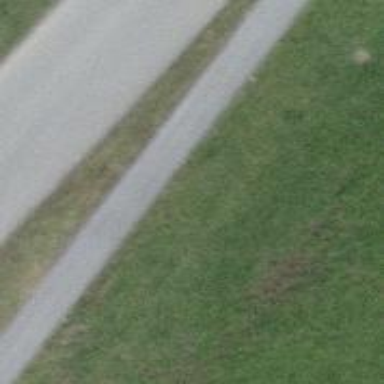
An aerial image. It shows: Asphalt cycleway.